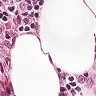
Metastatic tissue present: no